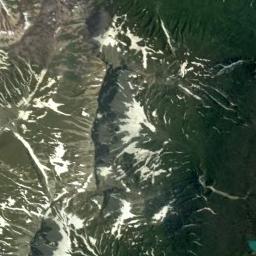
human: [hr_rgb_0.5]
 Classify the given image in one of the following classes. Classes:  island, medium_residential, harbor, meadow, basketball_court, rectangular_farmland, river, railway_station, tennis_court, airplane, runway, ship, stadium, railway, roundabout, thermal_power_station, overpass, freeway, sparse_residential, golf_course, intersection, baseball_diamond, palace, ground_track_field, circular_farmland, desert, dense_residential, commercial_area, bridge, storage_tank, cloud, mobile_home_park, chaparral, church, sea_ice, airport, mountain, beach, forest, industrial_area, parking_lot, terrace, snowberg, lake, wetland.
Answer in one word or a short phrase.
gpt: snowberg